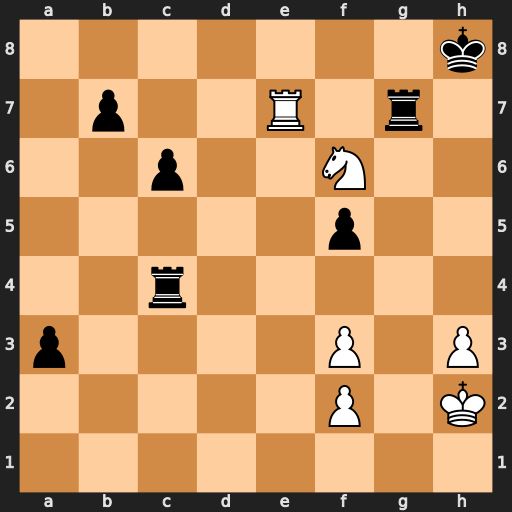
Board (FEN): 7k/1p2R1r1/2p2N2/5p2/2r5/p4P1P/5P1K/8
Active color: w
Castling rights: -
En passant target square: -
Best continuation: Re8+ Rg8 Rxg8#